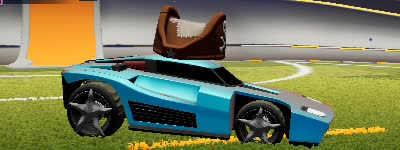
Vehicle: breakout